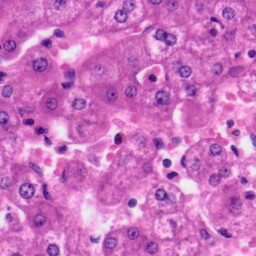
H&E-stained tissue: Liver